Aerial crown-view tile of a tropical tree (Barro Colorado Island, Panama), acquired 20250715:
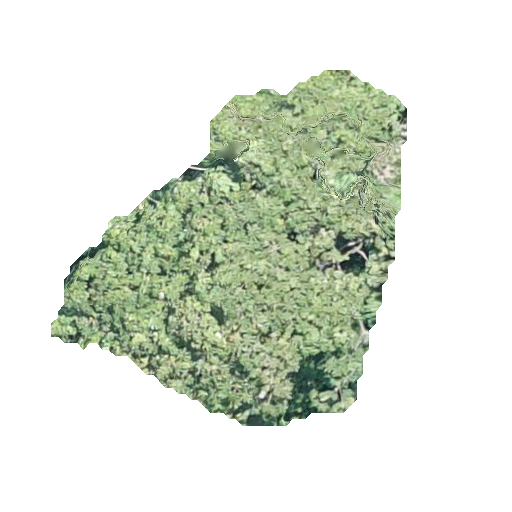
Species: Cecropia insignis
GBIF accepted scientific name: Cecropia insignis
Crown area: 119.731 m²